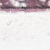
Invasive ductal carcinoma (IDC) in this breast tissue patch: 0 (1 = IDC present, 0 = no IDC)